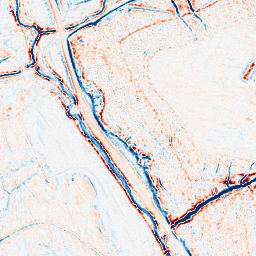
Category: edge_preserving
Decomposition family: bilateral
Decomposition parameters: d: 9
sigma_color: 50
sigma_space: 150
Upsampling method: bicubic
Upsampling parameters: scale: 8
Upsampling scale: 8